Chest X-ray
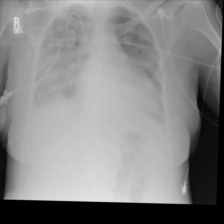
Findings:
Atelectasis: negative
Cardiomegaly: positive
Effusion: negative
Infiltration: positive
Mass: negative
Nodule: negative
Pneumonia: negative
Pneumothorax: negative
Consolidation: negative
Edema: negative
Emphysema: negative
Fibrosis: negative
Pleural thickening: negative
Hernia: negative